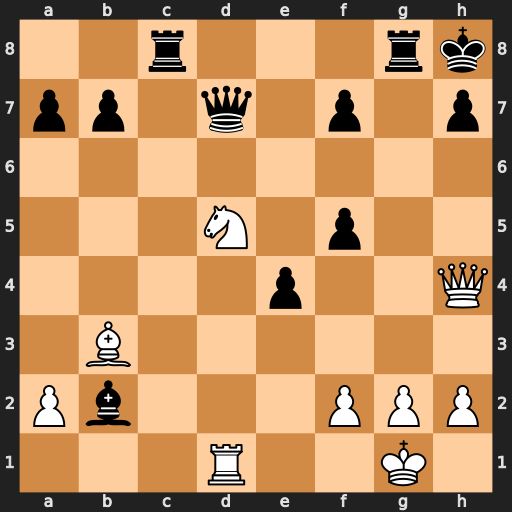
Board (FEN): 2r3rk/pp1q1p1p/8/3N1p2/4p2Q/1B6/Pb3PPP/3R2K1
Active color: w
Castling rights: -
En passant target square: -
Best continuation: Nf6 Qxd1+ Bxd1 Bxf6 Qxf6+